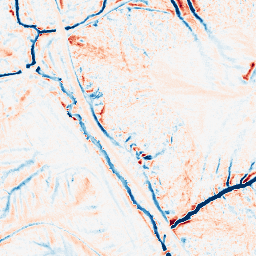
Category: edge_preserving
Decomposition family: median
Decomposition parameters: size: 11
Upsampling method: bicubic
Upsampling parameters: scale: 2
Upsampling scale: 2